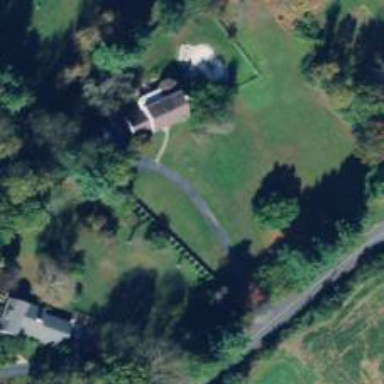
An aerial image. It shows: Driveway.